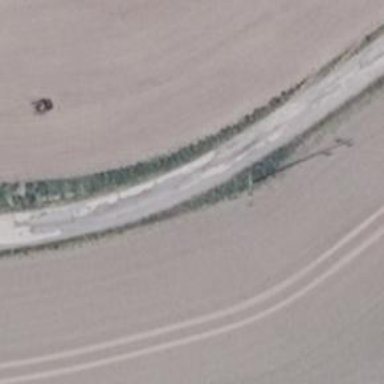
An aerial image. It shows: Track road with concrete lanes of grade1 quality.